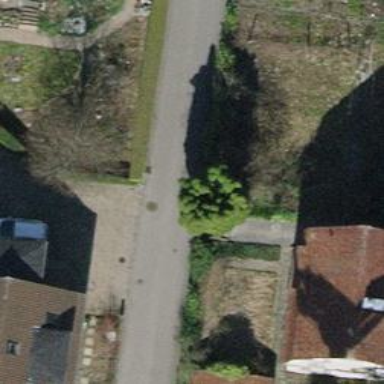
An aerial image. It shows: Urban tree adds touch of nature to the surroundings.